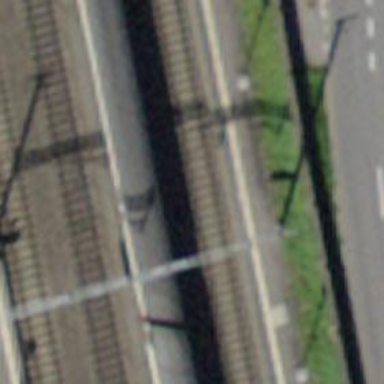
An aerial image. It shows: Single-track electrified railway siding with contact line for service.